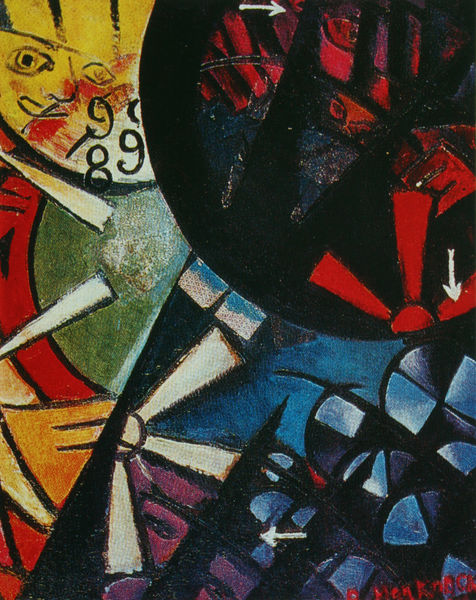
Titel: Roulette
Künstler: Wladimir Majakowskij
Standort: Moskau
Institution: Majakowskij-Museum
Schlagwörter: blau, dunkel, flügel, gemälde, hand, mann, schatten, weiß, gelb, grün, komposition, kubismus, kubistisch, bewegung, bunt, hell, licht, mund, nase, orange, schwarz, blick, rot, karo, malerei, augen, gesicht, mensch, bild, fünf, signatur, öl, mühle, windmühle, sonne, windrad, auge, haare, rechts, rosa, kreis, rund, räder, lächeln, farbig, schrift, umrisse, bogen, moderne, abstrakt, farben, flächen, modern, farbe, formen, lila, violett, linien, drehen, figuren, industrie, zahlen, ziffern, streifen, uhr, wimpern, bögen, lachen, futurismus, maschine, eckig, links, futuristisch, strahlen, technik, farbflächen, scheiben, schraffur, dynamik, kreise, kugel, schach, kranz, gesciht, senkrecht, geometrisch, zacken, zahl, glasfenster, richtung, diagonale, horizontal, waagerecht, leuchtend, dreiecke, pfeil, aufsteigend, geometrie, zeiger, schwar, pfeile, eins, acht, kandinsky, konstruktivismus, chagall, neun, russisch, weiter, grundfarben, kubus, cht, vertikal, abfallend, kandinski, splitter, orphismus, segmente, rotor, konstruiert, straheln, lid, sonnenuhr, sphäre, kreisform, textur, rundlauf, wimper, planeten, geschwärzt, forme, propeller, rotoren, formalismus, stahlen, vorgaben, ventilator, maschinenteile, schachfeld, uhrzeigersinn, zirkulation, 1920, 9, 89, 1889, ütabstrakt, stahhlen